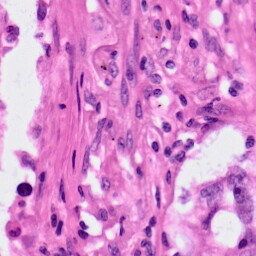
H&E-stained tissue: Lung